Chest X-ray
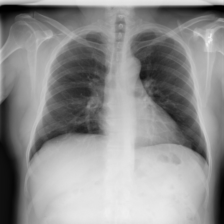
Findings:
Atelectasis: negative
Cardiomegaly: negative
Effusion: negative
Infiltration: negative
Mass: negative
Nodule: negative
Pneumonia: negative
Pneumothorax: negative
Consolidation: negative
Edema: negative
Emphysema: negative
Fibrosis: negative
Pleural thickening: negative
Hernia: negative